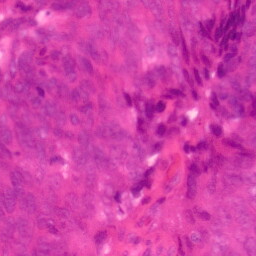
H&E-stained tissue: Colon